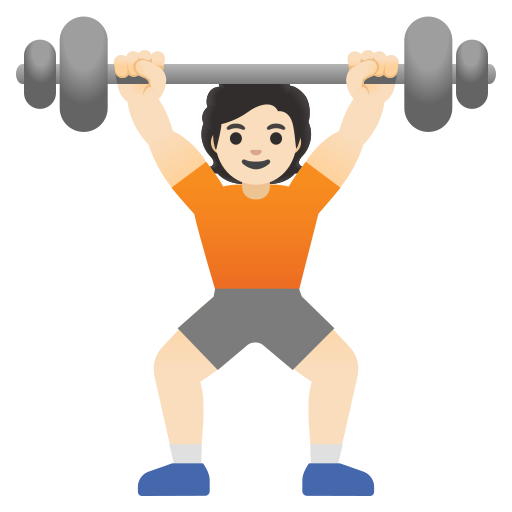
Emoji: 🏋🏻